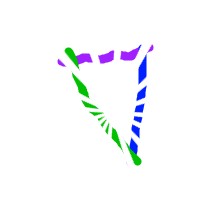
Shape: triangle